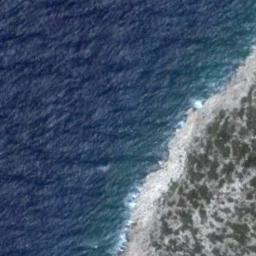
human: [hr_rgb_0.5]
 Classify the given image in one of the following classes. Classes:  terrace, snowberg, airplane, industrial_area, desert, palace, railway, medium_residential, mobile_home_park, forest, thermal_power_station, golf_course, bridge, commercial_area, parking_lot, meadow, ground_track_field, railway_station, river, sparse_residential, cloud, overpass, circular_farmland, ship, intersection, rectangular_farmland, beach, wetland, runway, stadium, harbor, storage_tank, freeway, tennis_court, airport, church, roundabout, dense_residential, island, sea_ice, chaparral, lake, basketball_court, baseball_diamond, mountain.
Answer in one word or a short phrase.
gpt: beach